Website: slack
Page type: billing-address
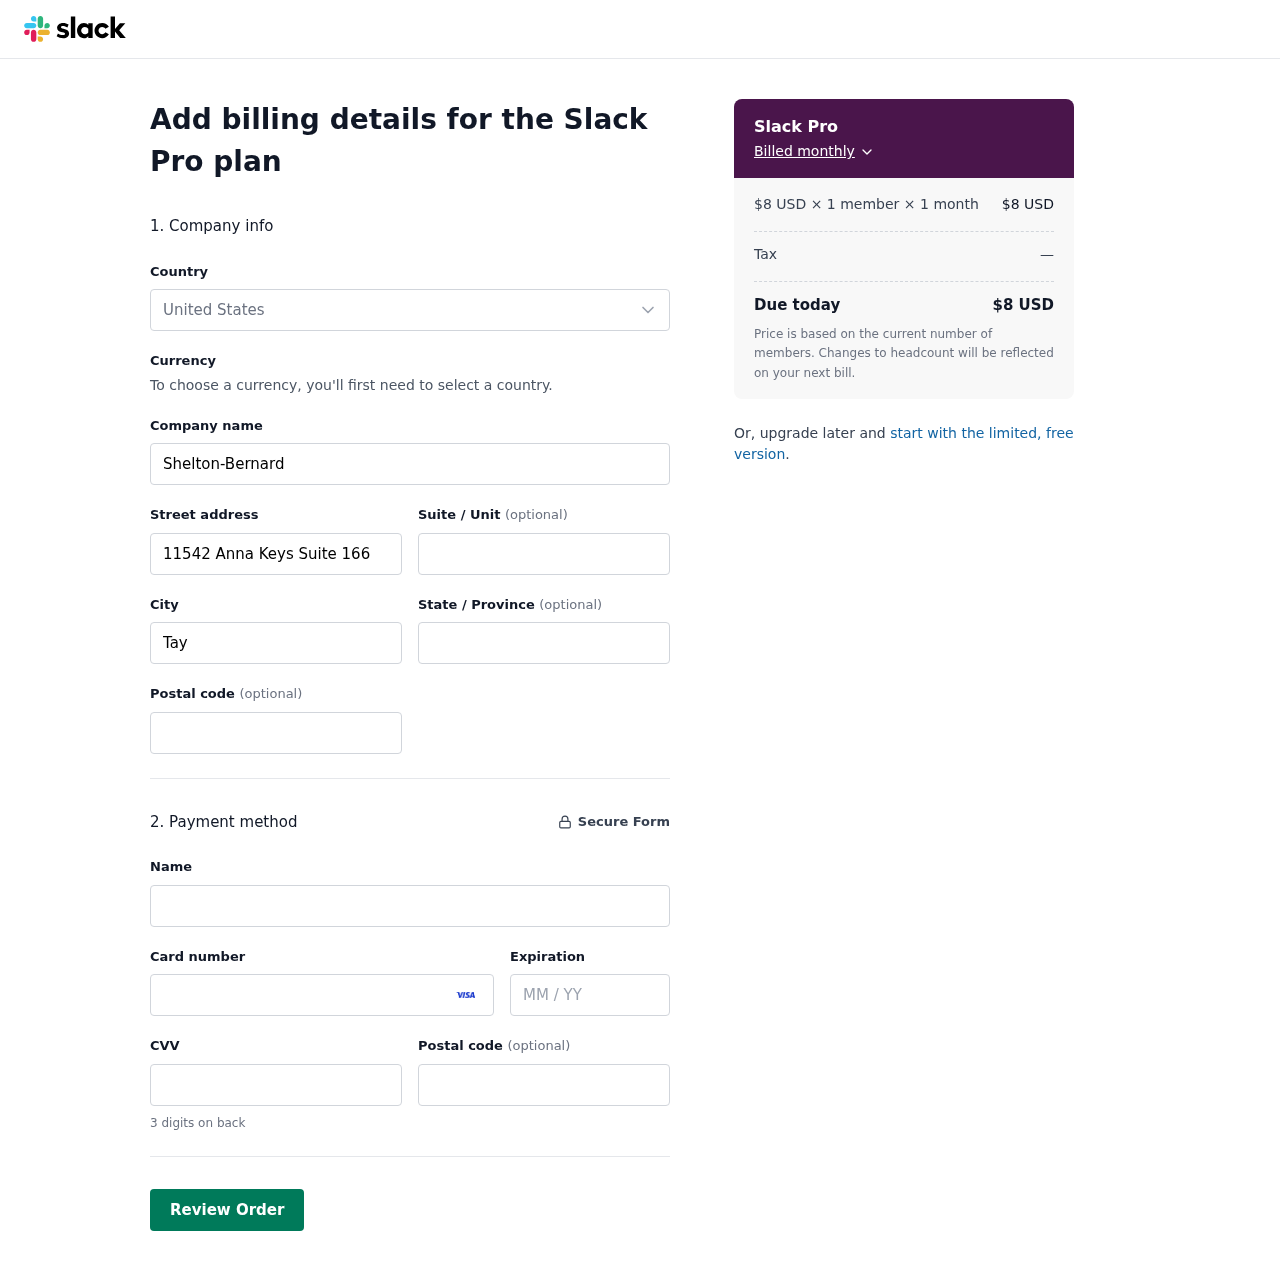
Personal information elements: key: PII_CARD_CVV
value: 748
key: PII_CARD_EXPIRY
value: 10/26
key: PII_CARD_NUMBER
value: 4770 0550 6357 4861
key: PII_CITY
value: Taylortown
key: PII_COMPANY
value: Shelton-Bernard
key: PII_COUNTRY
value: United States
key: PII_FULLNAME
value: Ashley Campos
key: PII_POSTCODE
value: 33728
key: PII_STATE
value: Alabama
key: PII_STREET
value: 11542 Anna Keys Suite 166
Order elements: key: ORDER_PLAN_PRICE
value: $8 USD
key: ORDER_NUM_MEMBERS
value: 1 member
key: ORDER_NUM_MONTHS
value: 1 month
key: ORDER_SUBTOTAL
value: $8 USD
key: ORDER_TAX
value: —
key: ORDER_TOTAL
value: $8 USD